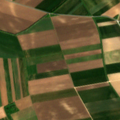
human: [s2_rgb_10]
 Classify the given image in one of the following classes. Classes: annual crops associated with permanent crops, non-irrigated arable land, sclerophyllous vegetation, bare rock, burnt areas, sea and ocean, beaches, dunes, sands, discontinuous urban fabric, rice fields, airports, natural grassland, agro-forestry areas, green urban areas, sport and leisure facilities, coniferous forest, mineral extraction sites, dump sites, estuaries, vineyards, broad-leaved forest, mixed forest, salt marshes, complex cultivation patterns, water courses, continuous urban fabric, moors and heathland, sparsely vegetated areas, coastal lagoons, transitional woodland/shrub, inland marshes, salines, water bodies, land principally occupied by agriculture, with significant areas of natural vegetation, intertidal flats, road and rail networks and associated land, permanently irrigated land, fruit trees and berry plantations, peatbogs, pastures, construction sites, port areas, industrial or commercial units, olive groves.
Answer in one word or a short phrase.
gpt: non-irrigated arable land